Question: I have a run an experiment using my program. I have been using GNU plot to plot histograms/graphs to analyse the data.
The code below takes the data in my file and creates a file called 'tableavalanchesizeGSA' that contains the information that it would have used to plot a histogram for my data - i.e. my data in this table form is binned and the frequency of each bin. Then I take the log of the frequency and plot it against the binned data. (Simply put its just the log of the frequency vs the binned original data).
'''
#Gnuplot commands for avalanche size GSA Log plot (axes as Log of freq/totaltrials):
reset
set xlabel 'Avalanche size'
set ylabel 'Log of Frequency'
set title "Avalanche Size with GSA"
set table 'tableavalanchesizeGSA'
#bw is the binwidth for the histogram
bw = 50.0
bin(x,s)=s*int(x/s)
plot 'avalanche_size_GSA_n_trials_2048000.dat' using (bin($1,bw)+bw/2.0):(1.0/<PHONE>) smooth frequency with points
unset table
set logscale y
plot 'tableavalanchesizeGSA' with points title 'Frequency of Avalanche size with <PHONE> trials using 1.0/<PHONE>'
'''
Now I am trying to fit my data to the following function:
'''
Q(x)=(1+(1-q)*((s+x)/m))**(1/(1-q))
'''
where q, s and m are my parameters. I have played around with by plotting my log plot and this function on the same plot for a little bit and know that q = 1.16, m = s = 100 are good values/that somewhat fit the data but not exactly. So I add the following to my code:
'''
q = 1.16
s = 100
m = 100
Q(x)=(1+(1-q)*((s+x)/m))**(1/(1-q))
fit Q(x) 'tableavalanchesizeGSA' via s, m, q
'''
to try and fit the data to the function using 'close' parameter values. But once the iterations are done it gives me q = 1.16116 and s = m = 100 still, which doesn't really give anything different to what I had before with q = 1.6.
Is there something wrong here? Why does the fit function not find a closer fit?
The following image shows the function (green) fitted to my data. But I would still like a more accurate fit.

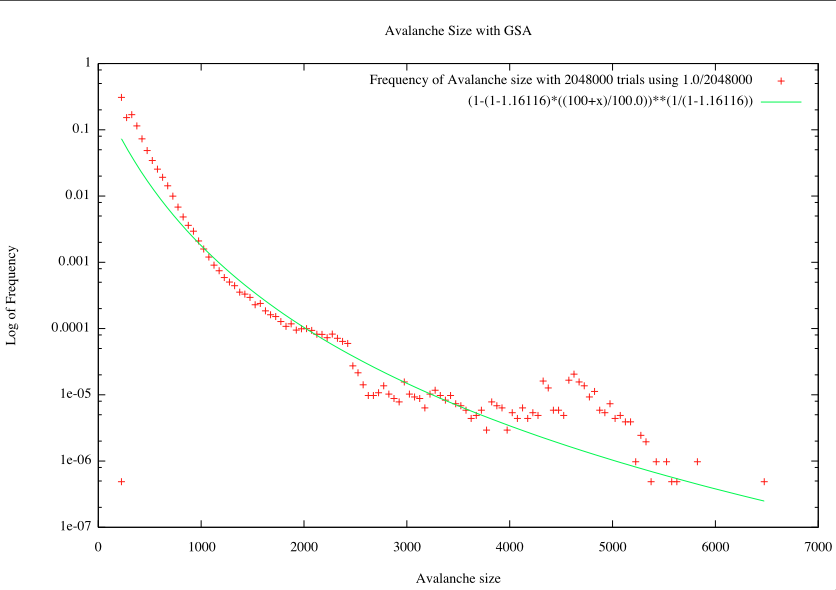
Answer: I guess by "closer fit" you mean that the values for lower avalanche sizes (where you have higher frequencies) should be closer to the fitted function. You may want to add weights to your fit, as the values for higher frequencies should have a higher fidelity. Consider the code
'''
q = 1.16
s = 100
m = 100
Q(x)=(1+(1-q)*((s+x)/m))**(1/(1-q))
fit Q(x) 'tableavalanchesizeGSA' using 1:2:(1/sqrt($2)) via s, m, q
'''
Here, the third column of the using statement is considered as the standard deviation of the value in the second column (see gnuplot documentation). This should give you a better fit, but you may need to use the correct standard deviations.
See also the <URL> for examples with weighting.